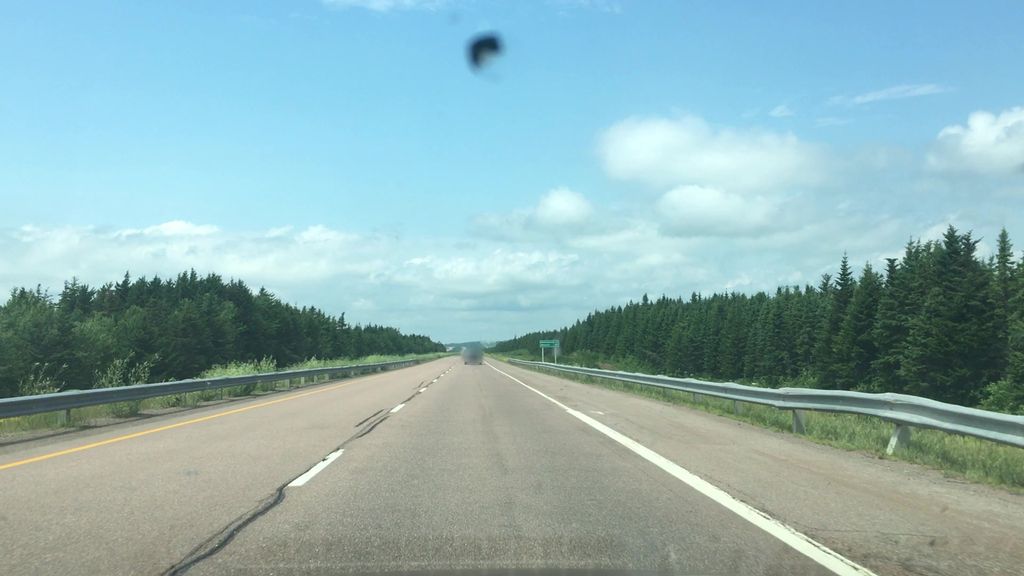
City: charlottetown